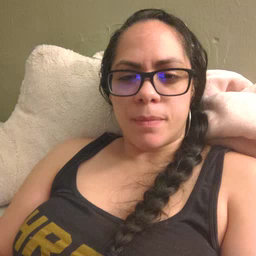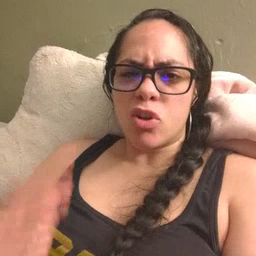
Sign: cry